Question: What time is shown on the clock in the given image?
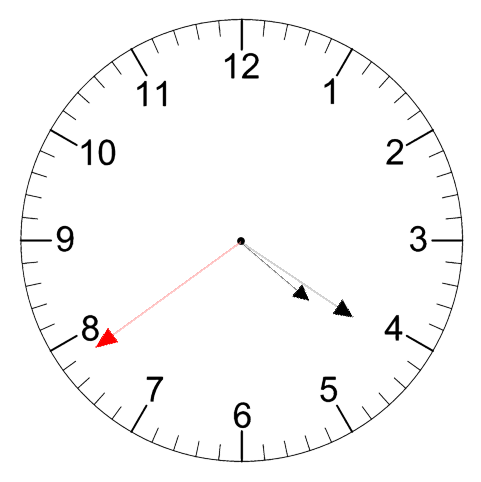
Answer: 04:20:39